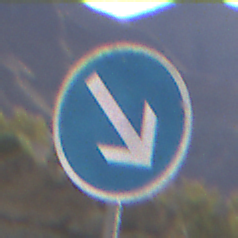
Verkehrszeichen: VorgeschriebeneVorbeifahrtRechts
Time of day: MorningAfternoon
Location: Outdoor (Nature)
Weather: PartlyCloudy
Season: NotSpecified
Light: Natural